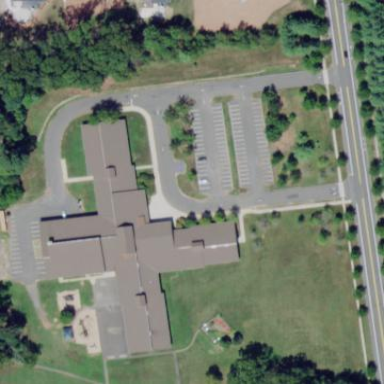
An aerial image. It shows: School building.